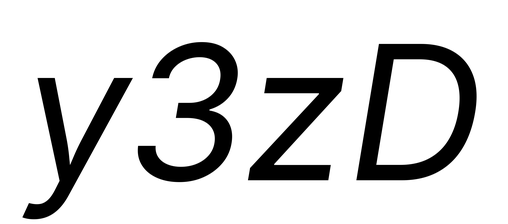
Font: Inter-Italic_Italic